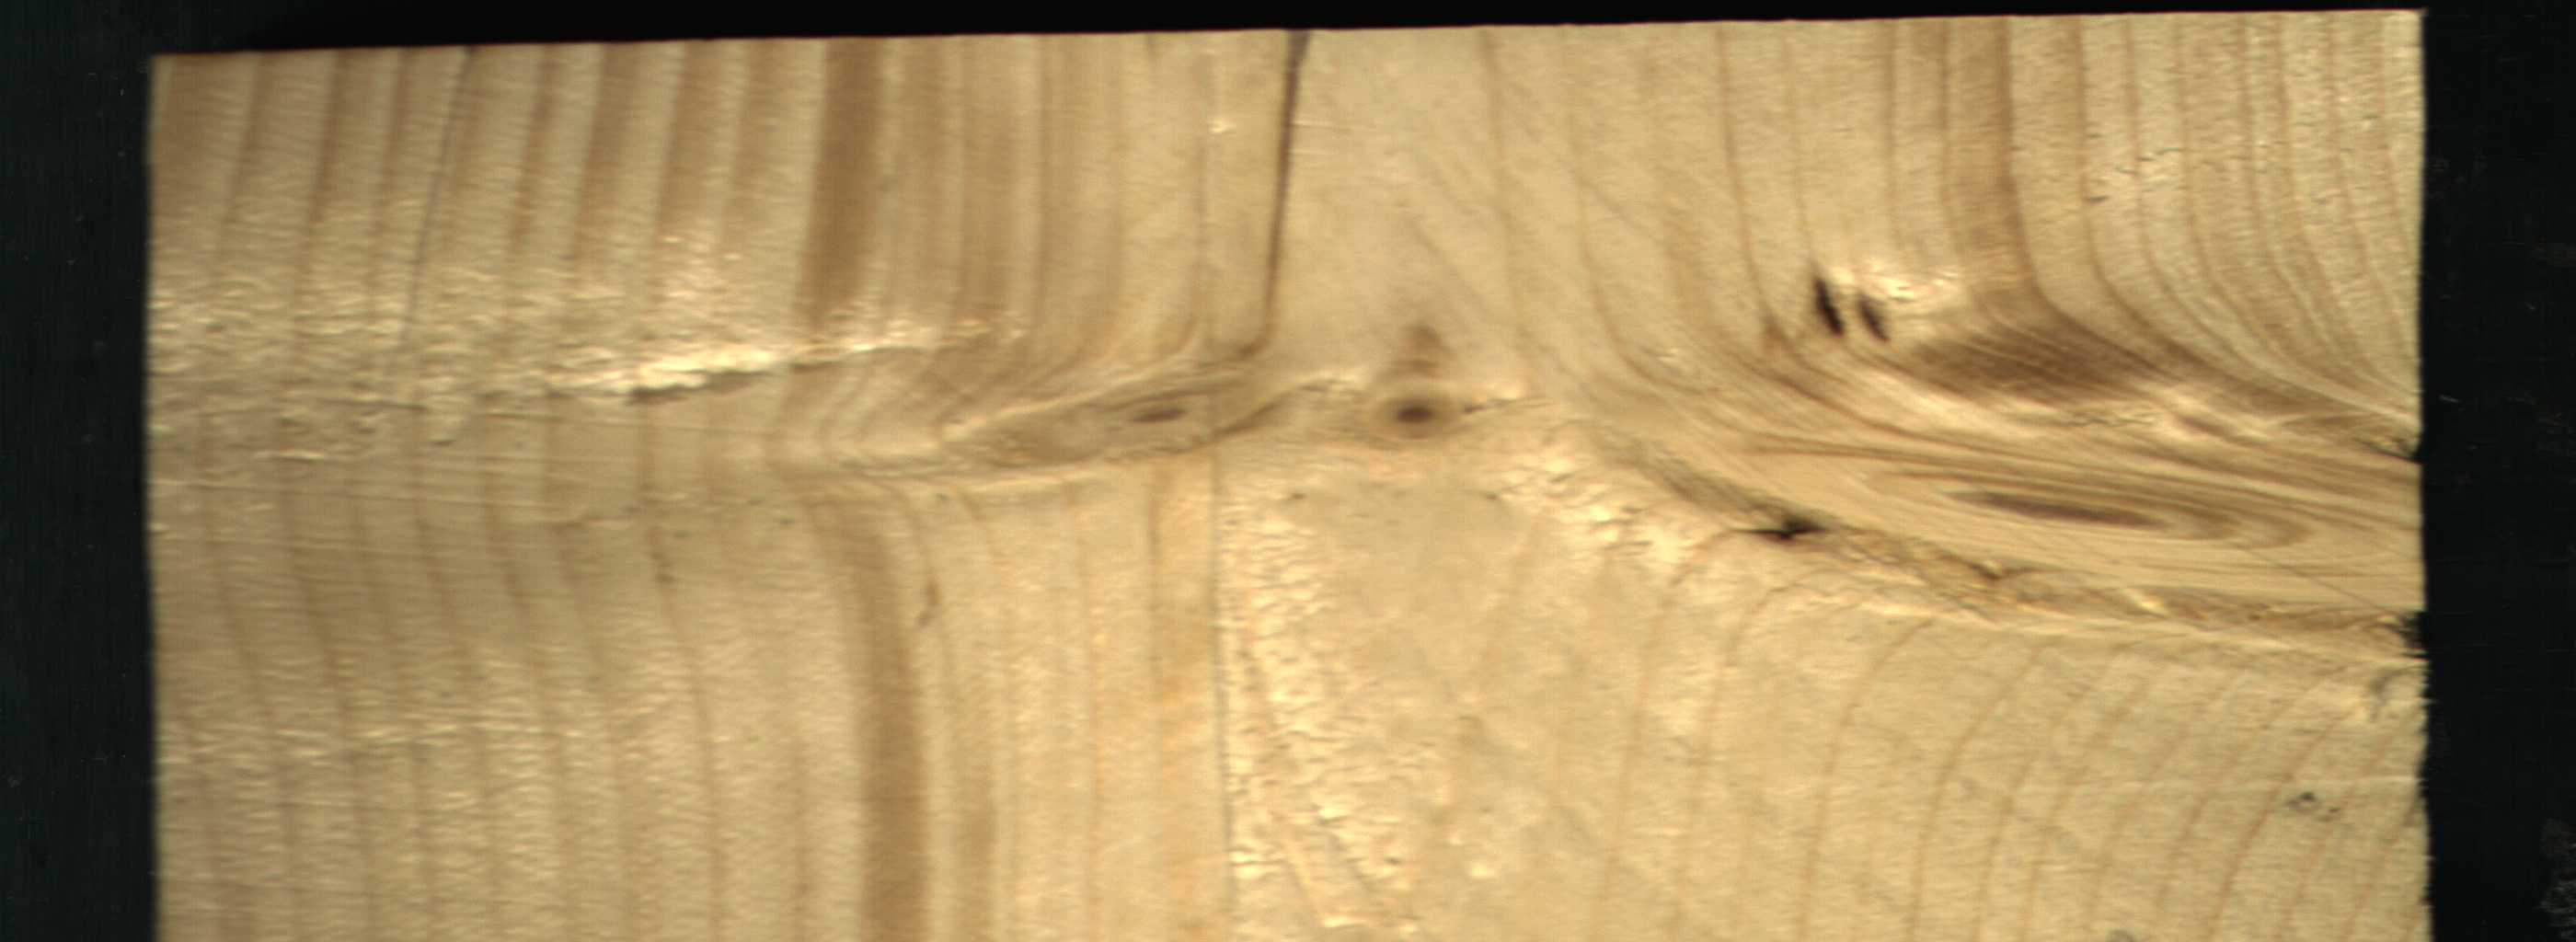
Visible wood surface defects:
resin
resin
Dead_Knot
Live_Knot
Live_Knot
Live_Knot